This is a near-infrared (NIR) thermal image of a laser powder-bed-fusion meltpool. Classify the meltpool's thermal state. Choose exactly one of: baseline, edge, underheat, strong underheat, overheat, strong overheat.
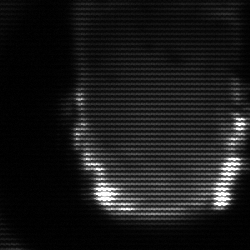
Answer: baseline